Question: I have a problem where I need to search for unique paths in an undirected graph of degree <=4. The graph is basically a grid, and all connections are between direct neighbors only (4-way).
- - -
How do I go about this problem?

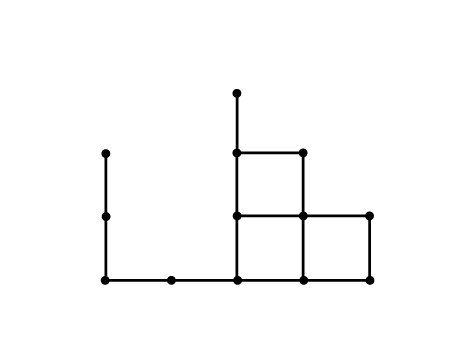
Answer: Here's the pseudocode I just came up with:
1. Start at any node.
2. Get all of its paths
3. See where they lead, if it's a node that has not been visited then visit it.
4. Call the same function recursively for the nodes from the previous paths.
5. Keep a counter for the number of paths.
This would be this code in Java (untested):
'''
public int getPaths (Node n, Set<Node> nodesVisited) {
int pathCount = 0;
for (Path p : n.getPaths()) {
Node otherSide = p.getOtherNode(n); // Where this function basically takes a node and gets the other node in the path
if (!(nodesVisited.contains(otherSide))) {
nodesVisited.add(otherSide);
pathCount += 1 + getPaths(otherSide, new Set<Nodes>(nodesVisited));
}
}
return pathCount;
}
'''
This should find the paths from one starting node. You can start it on each node but you'd get some duplicates. To weed them out you'd also need to return the paths though.